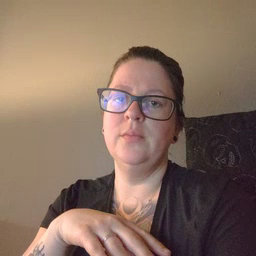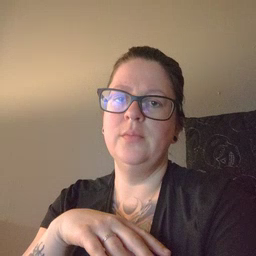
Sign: goose